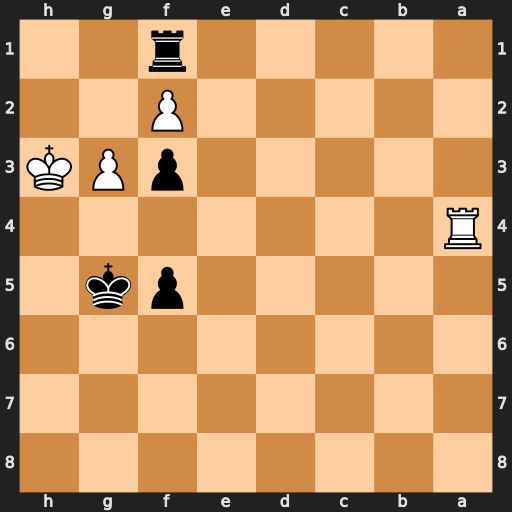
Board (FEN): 8/8/8/5pk1/R7/5pPK/5P2/5r2
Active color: b
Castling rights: -
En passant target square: -
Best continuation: Rh1#